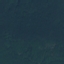
Label: Forest